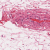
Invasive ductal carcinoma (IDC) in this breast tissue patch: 0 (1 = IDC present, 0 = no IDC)